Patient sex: M
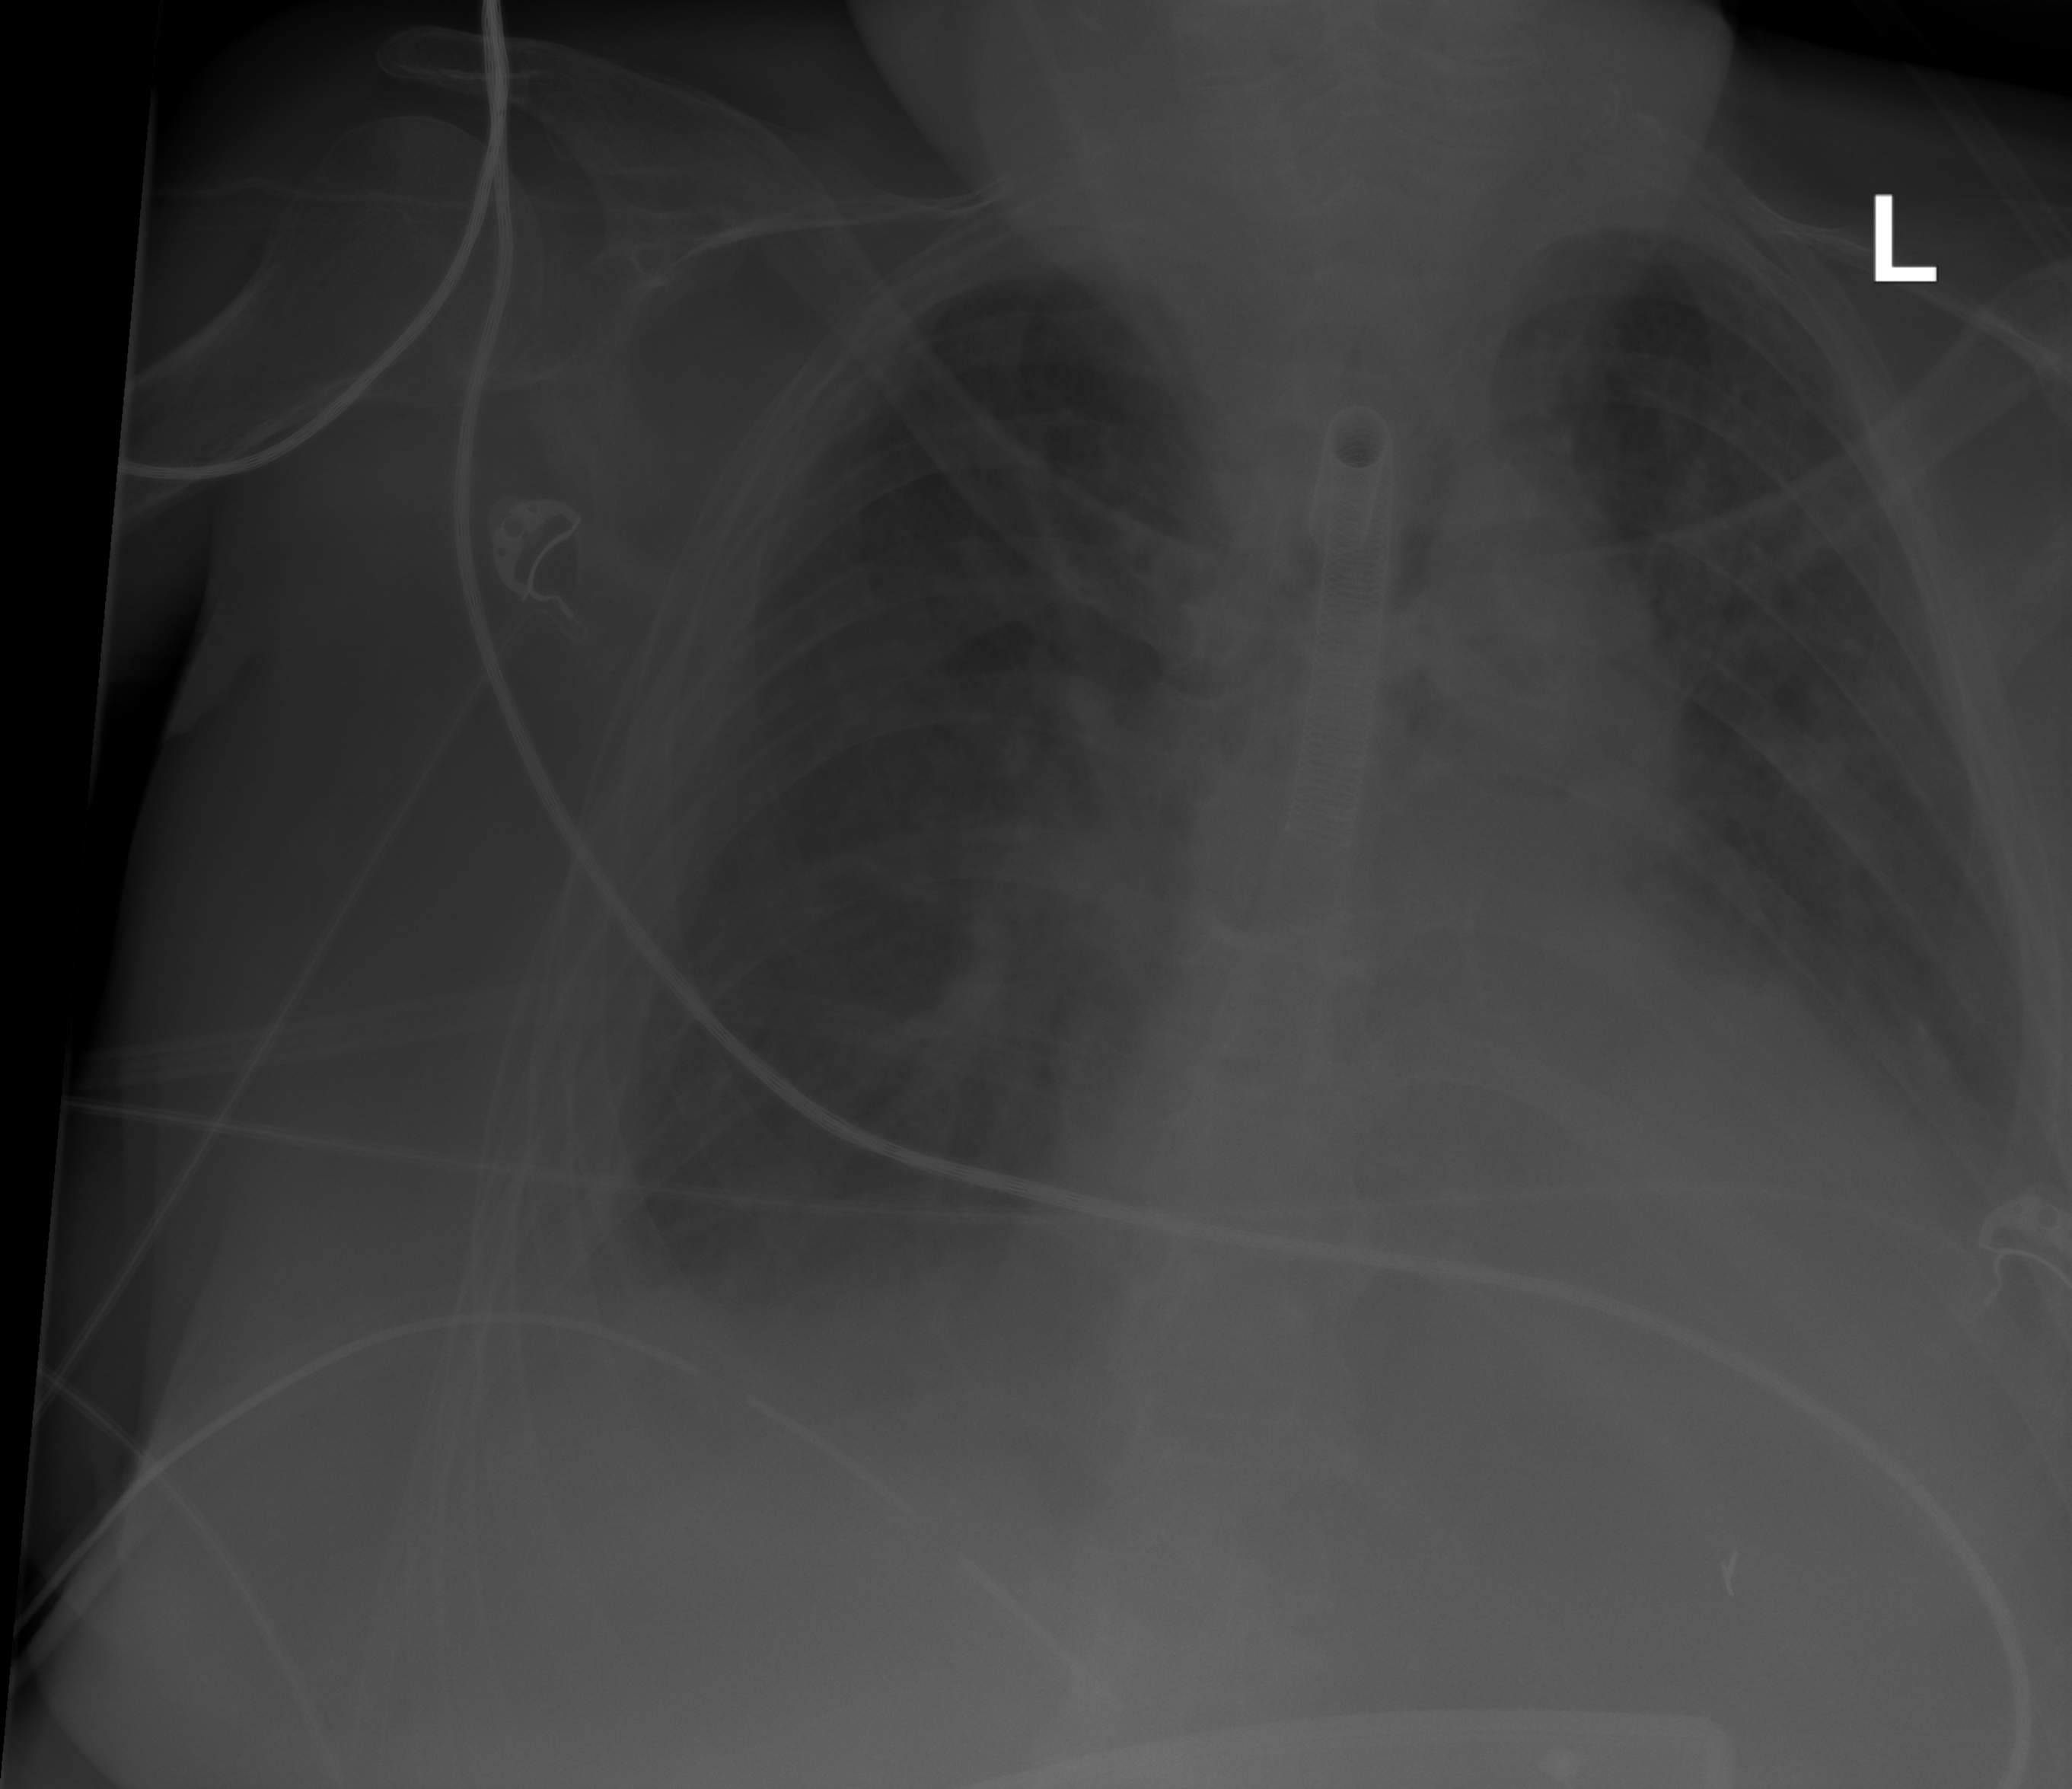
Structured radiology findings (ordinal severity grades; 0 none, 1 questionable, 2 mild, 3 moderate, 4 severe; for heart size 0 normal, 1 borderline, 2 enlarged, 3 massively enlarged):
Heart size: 2
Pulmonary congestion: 2
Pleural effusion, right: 3
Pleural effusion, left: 2
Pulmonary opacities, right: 2
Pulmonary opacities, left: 0
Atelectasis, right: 2
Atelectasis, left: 2